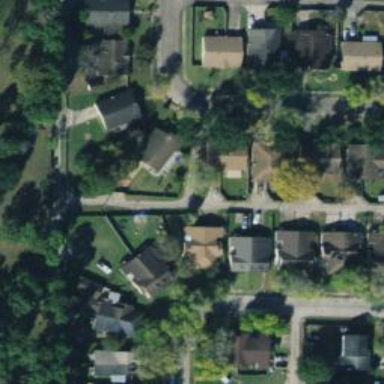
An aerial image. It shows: Alley classified as service road.